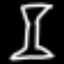
Label: hourglass